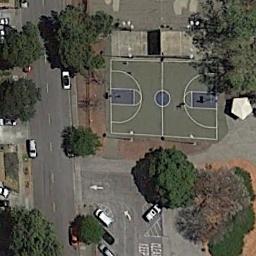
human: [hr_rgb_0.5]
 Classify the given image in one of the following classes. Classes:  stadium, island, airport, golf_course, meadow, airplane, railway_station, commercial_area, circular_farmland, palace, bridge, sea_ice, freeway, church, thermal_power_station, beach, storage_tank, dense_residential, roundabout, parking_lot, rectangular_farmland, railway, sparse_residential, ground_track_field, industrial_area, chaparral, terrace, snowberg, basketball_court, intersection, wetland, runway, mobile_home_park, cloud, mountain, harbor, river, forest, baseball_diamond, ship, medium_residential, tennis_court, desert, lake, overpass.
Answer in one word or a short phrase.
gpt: basketball_court